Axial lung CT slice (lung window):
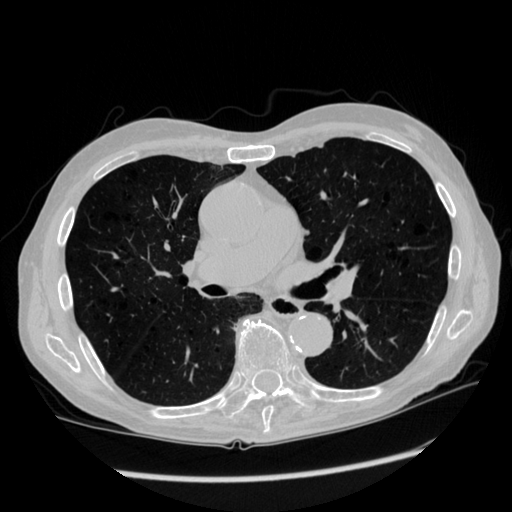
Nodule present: no